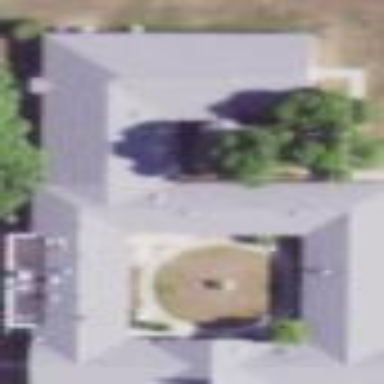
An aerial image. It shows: Nursing home building.